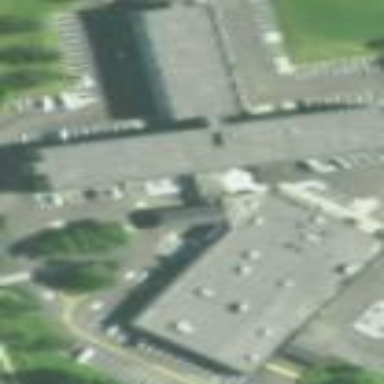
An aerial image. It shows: Hotel building.